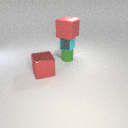
small green rubber cylinder behind large red metal cube